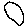
Label: circle